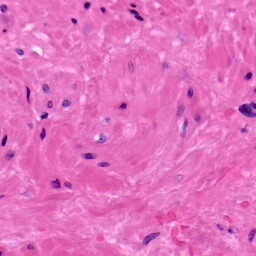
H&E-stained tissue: Prostate